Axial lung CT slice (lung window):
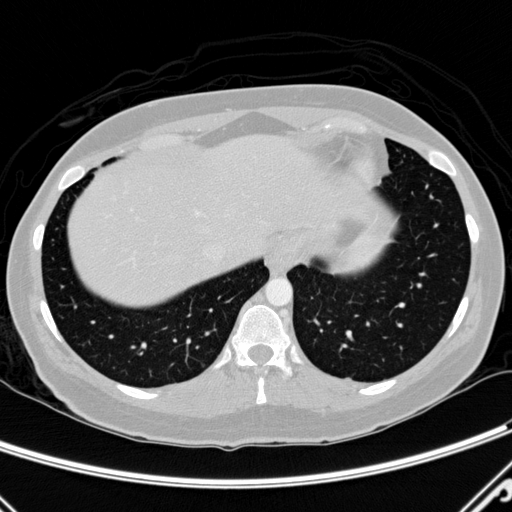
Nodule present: no